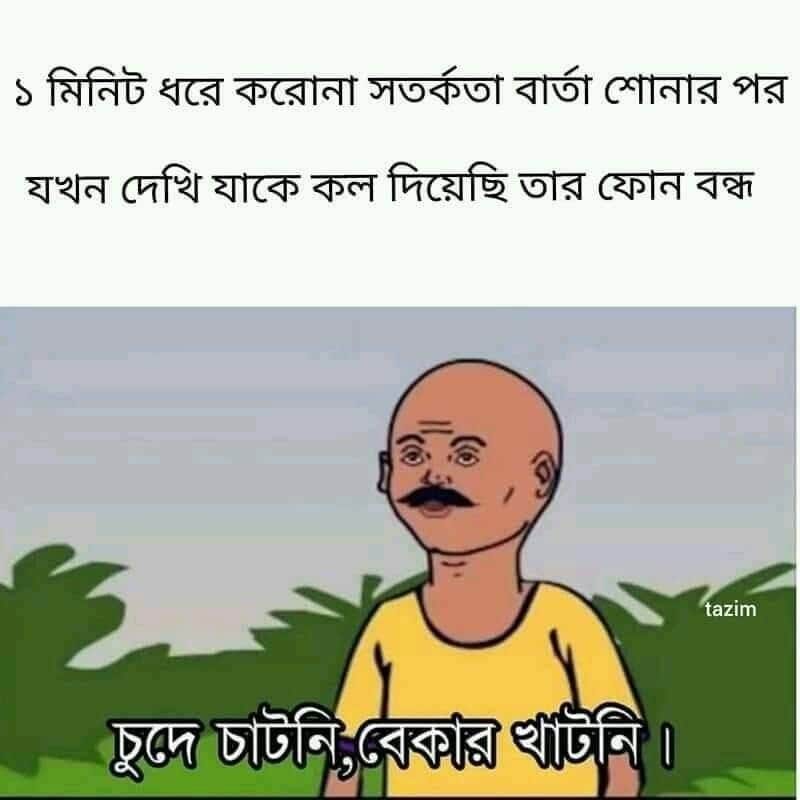
Text: ১ মিনিট ধরে করোনা সতর্কতা বার্তা শোনার পর যখন দেখি যাকে কল দিয়েছি তার ফোন বন্ধ চুদে চাটনি, বেকার খাটনি ।
Label: Non Hate